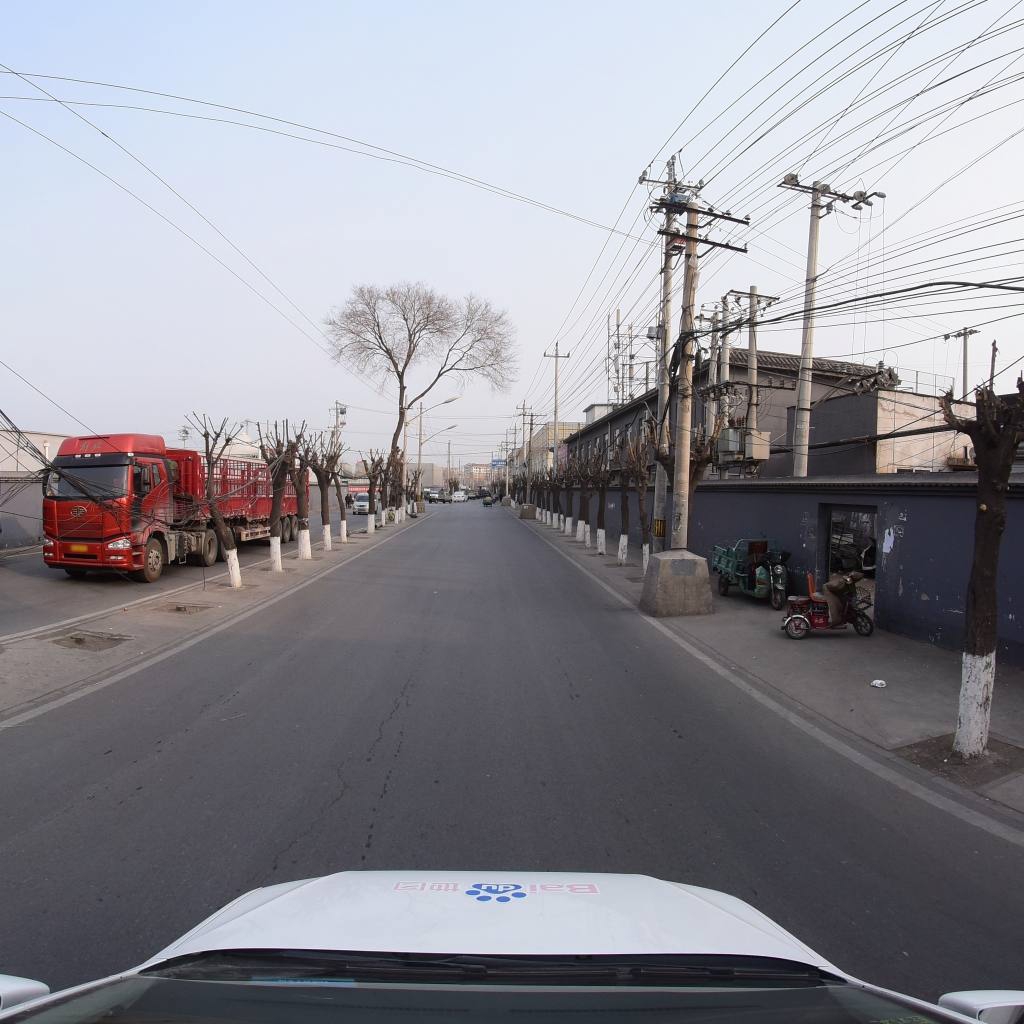
Region: Fengtai
Road damage annotations: longitudinal crack